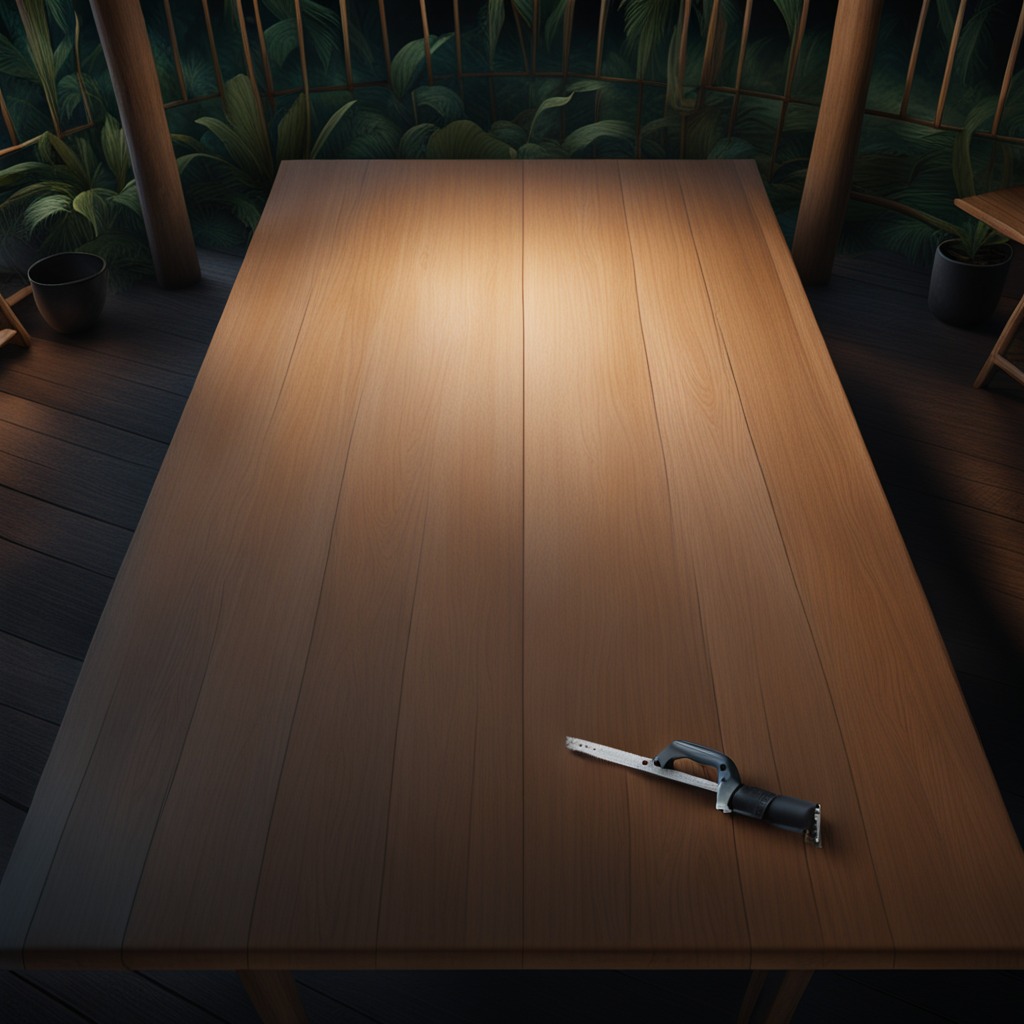
A metal saw is lying on the wooden table.